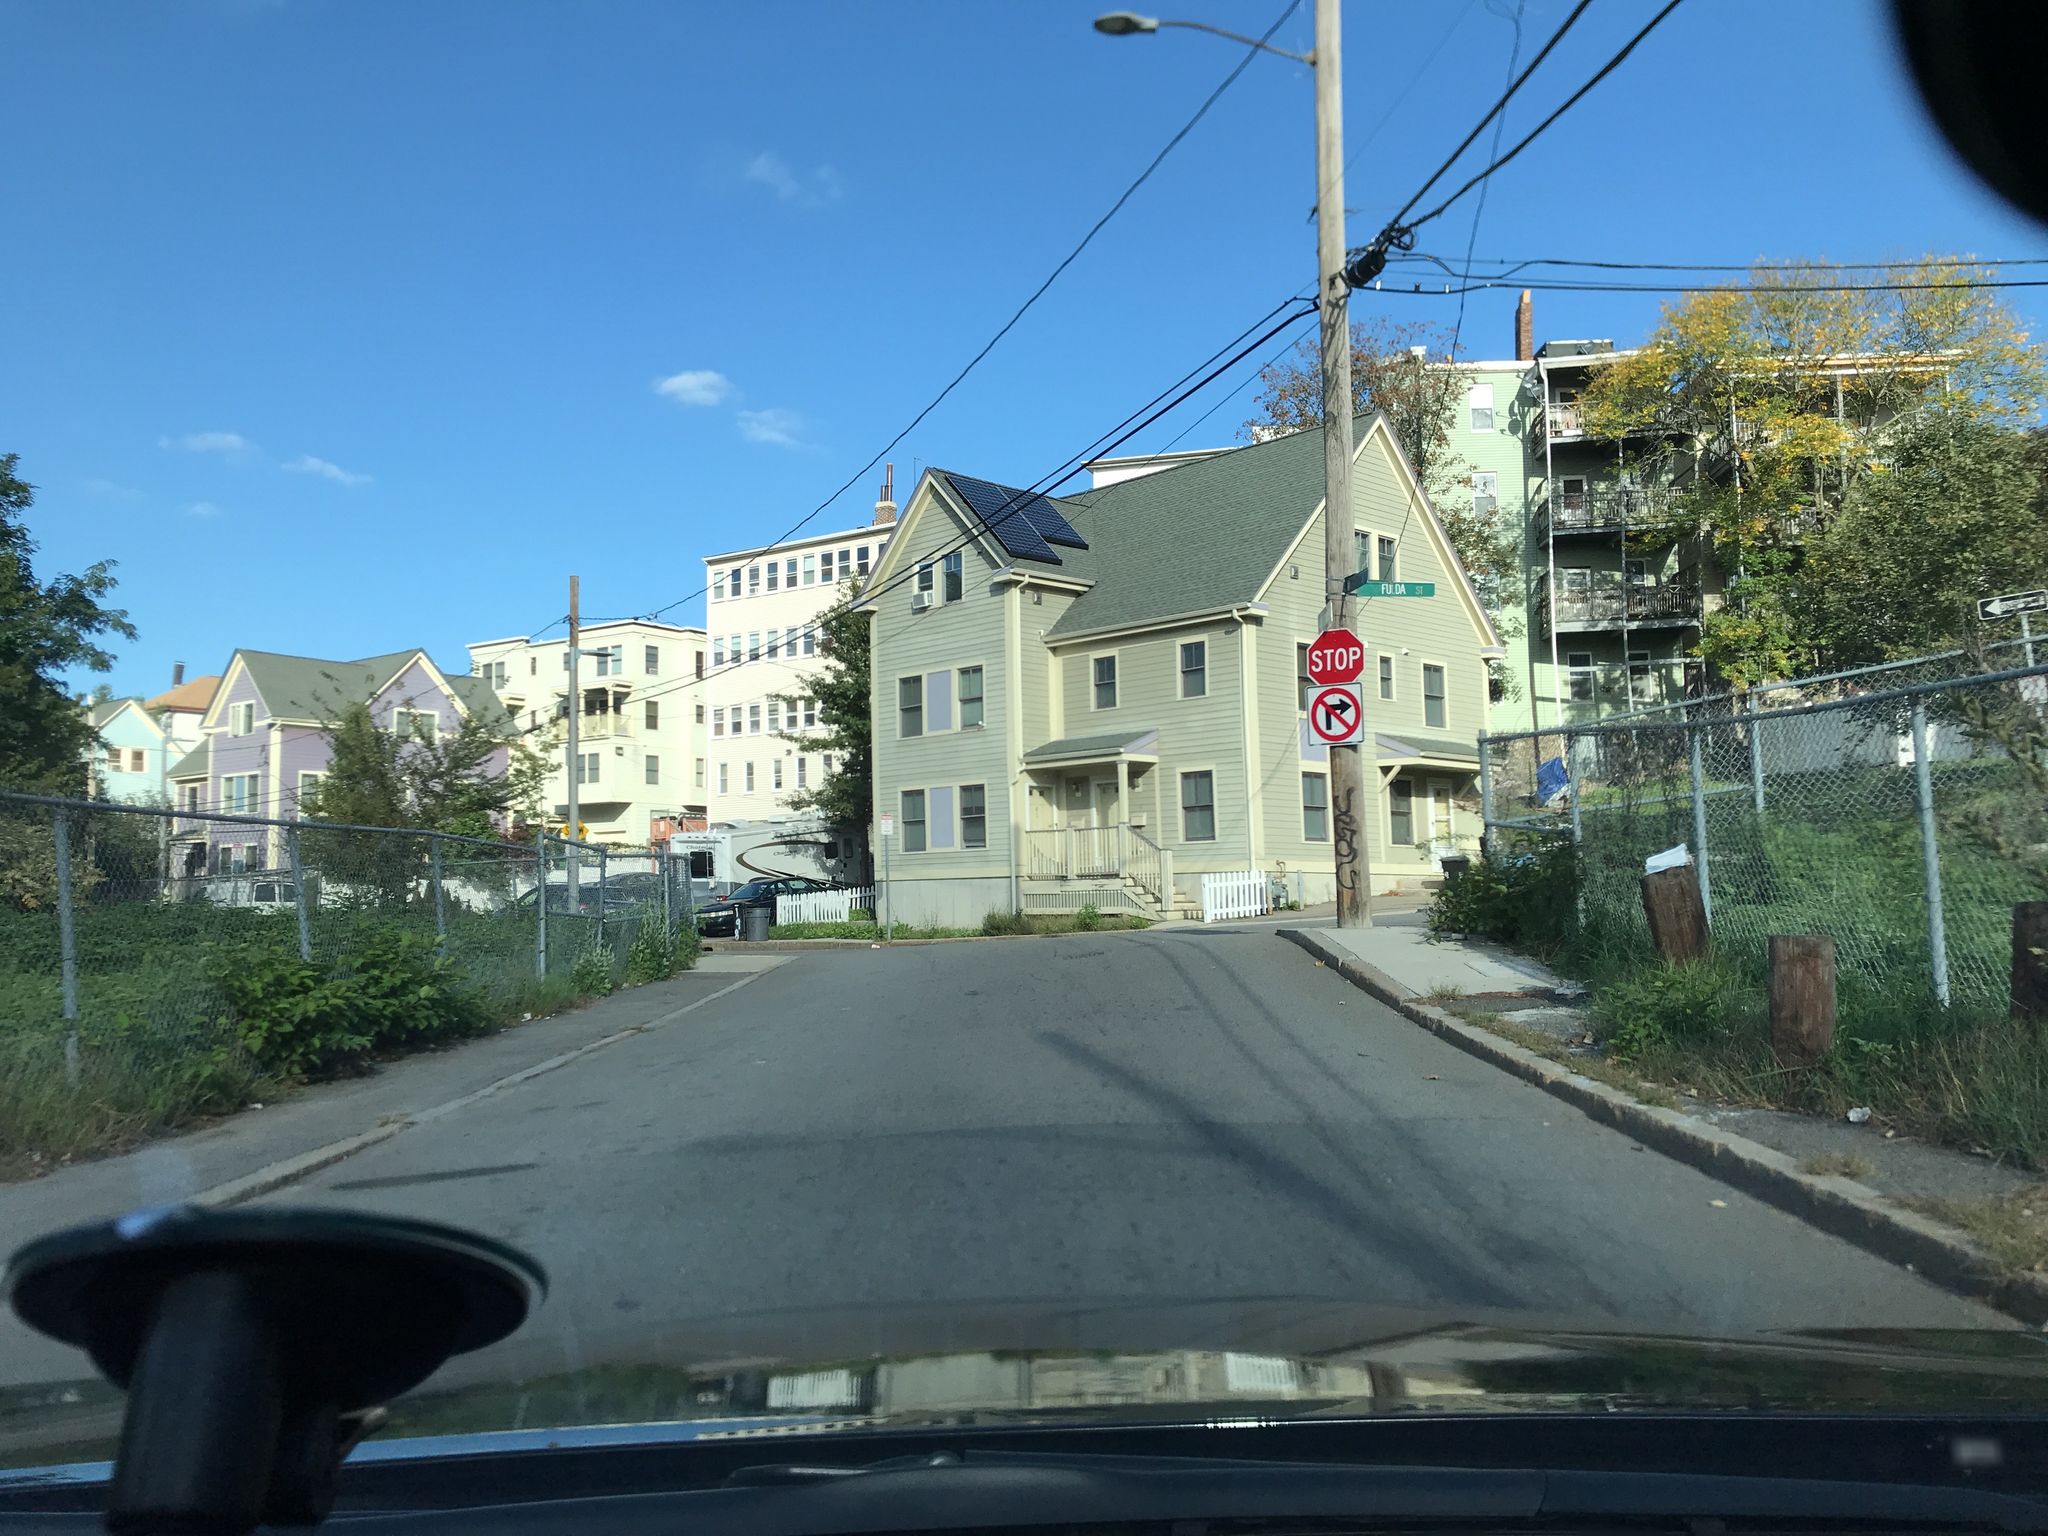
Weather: clear
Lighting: day
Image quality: good
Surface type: driving surface
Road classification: residential
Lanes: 1
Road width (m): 8.8
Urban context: urban centre
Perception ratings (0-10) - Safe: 2.43, Lively: 5.6, Beautiful: 4.55, Boring: 6.01, Depressing: 4.37, Wealthy: 3.11